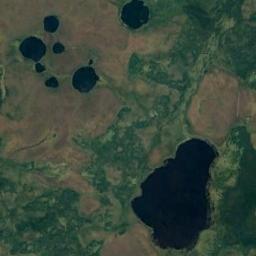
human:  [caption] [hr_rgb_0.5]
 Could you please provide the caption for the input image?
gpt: The lake is very blue .

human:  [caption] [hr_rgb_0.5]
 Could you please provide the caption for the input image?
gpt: Some lakes of different sizes lie on a flat ground covered with some vegetation and the water is dark blue .

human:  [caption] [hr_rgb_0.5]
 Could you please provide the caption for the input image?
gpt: There are many lakes of different shapes and sizes .

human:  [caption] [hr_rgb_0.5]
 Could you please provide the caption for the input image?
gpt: There is an irregular blue lake on the ground with green vegetation, And there are many small lakes next to it .

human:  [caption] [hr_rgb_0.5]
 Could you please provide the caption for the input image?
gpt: There are some lakes with bare land and green land around .